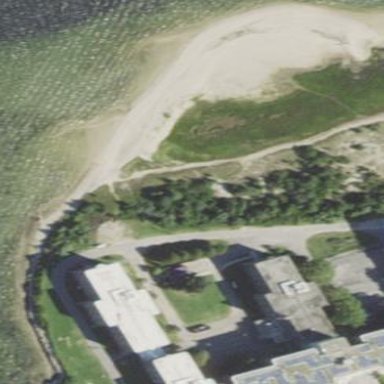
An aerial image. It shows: Sandy beach.